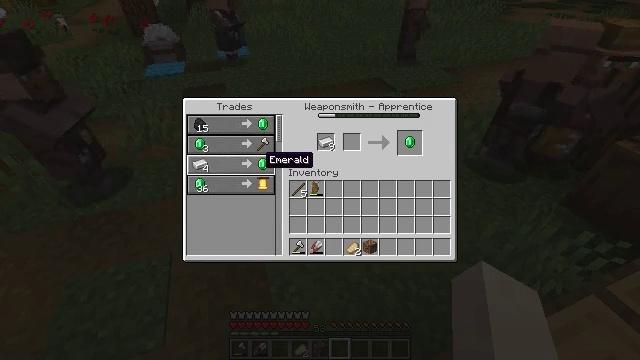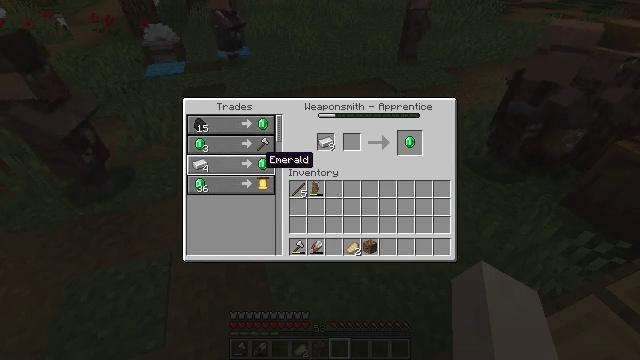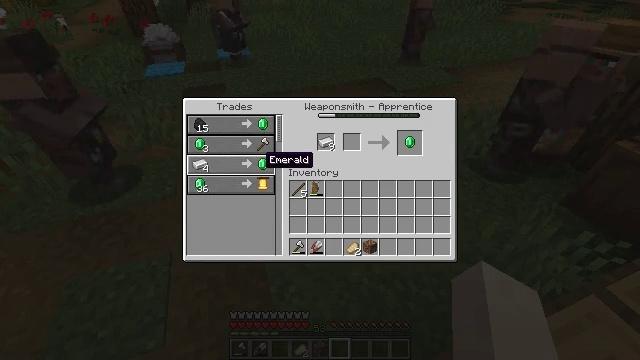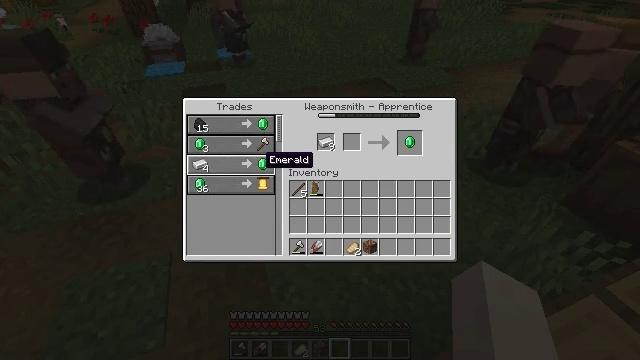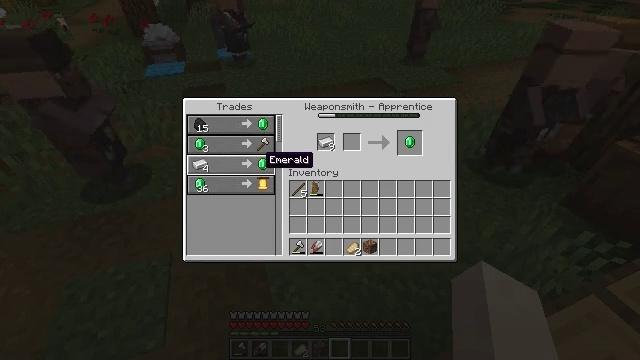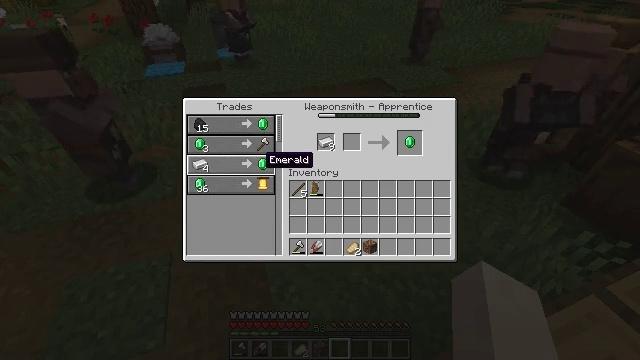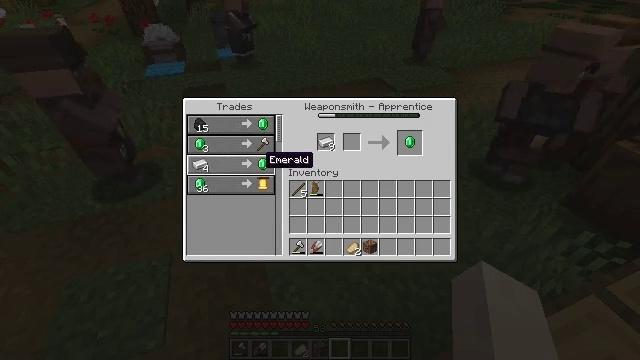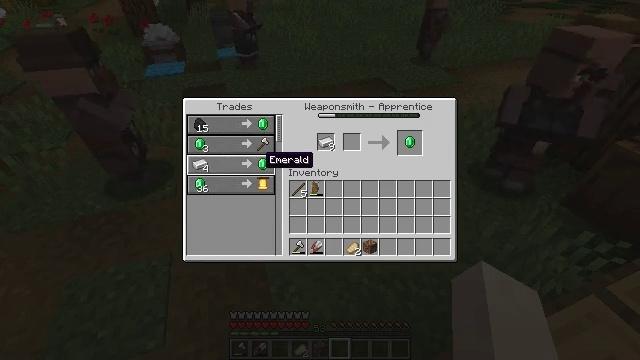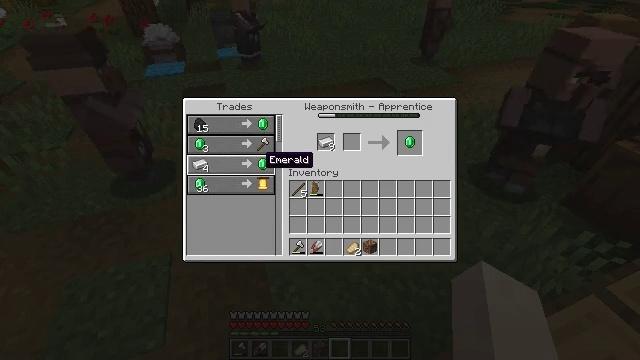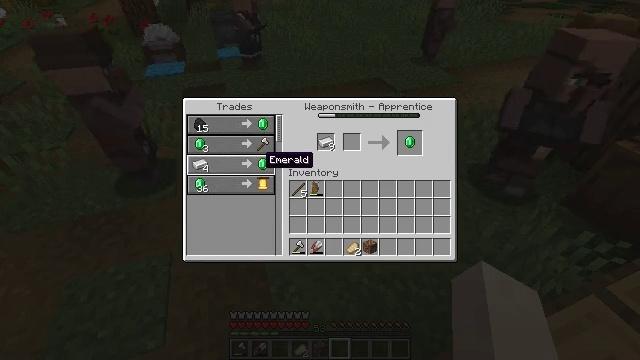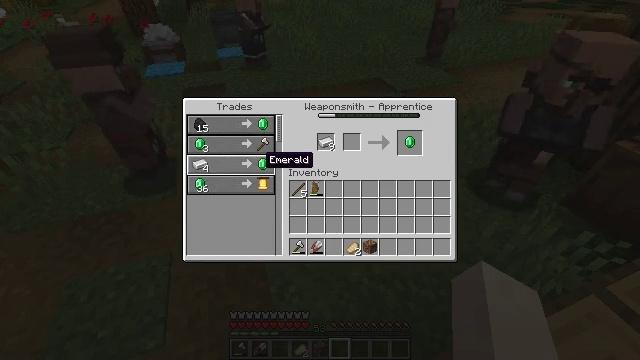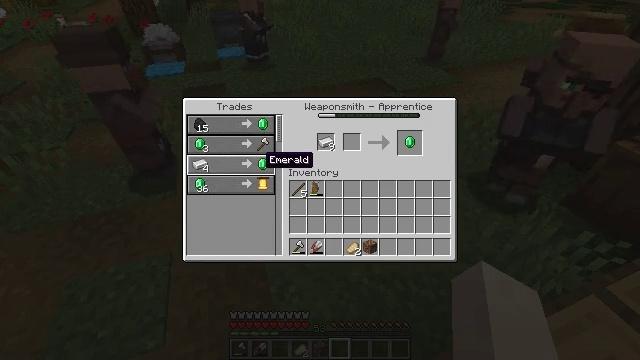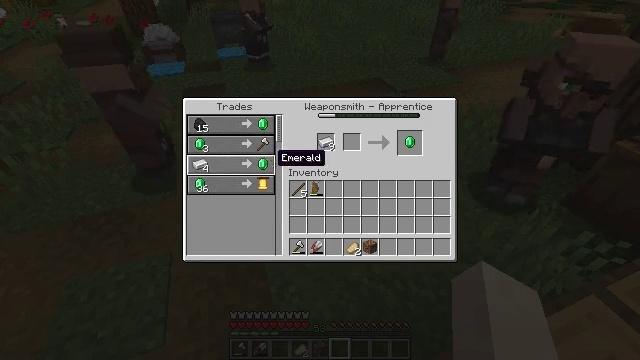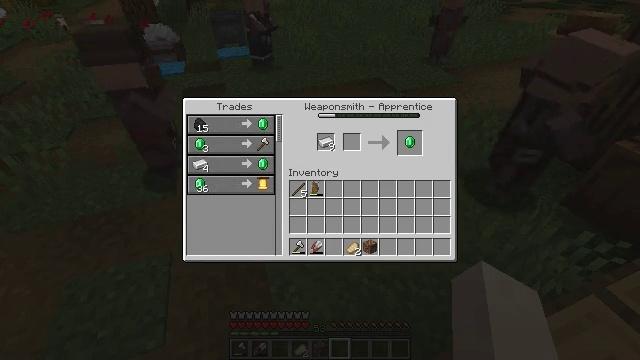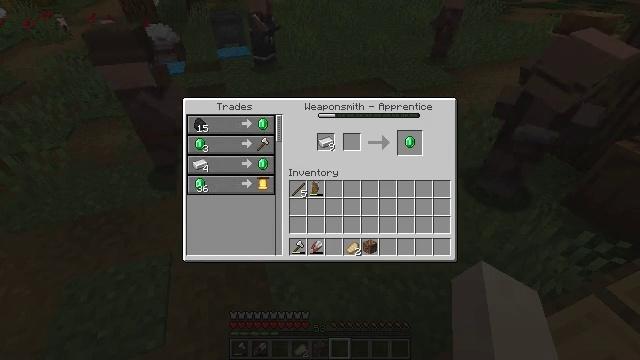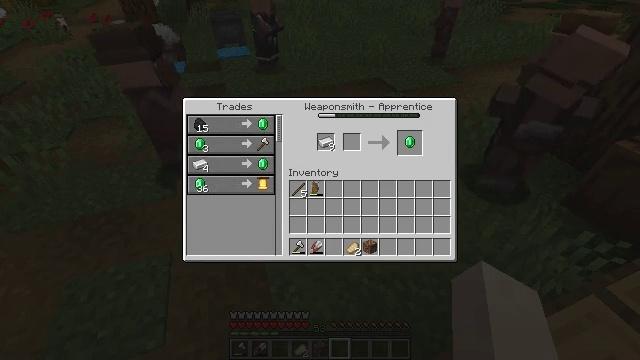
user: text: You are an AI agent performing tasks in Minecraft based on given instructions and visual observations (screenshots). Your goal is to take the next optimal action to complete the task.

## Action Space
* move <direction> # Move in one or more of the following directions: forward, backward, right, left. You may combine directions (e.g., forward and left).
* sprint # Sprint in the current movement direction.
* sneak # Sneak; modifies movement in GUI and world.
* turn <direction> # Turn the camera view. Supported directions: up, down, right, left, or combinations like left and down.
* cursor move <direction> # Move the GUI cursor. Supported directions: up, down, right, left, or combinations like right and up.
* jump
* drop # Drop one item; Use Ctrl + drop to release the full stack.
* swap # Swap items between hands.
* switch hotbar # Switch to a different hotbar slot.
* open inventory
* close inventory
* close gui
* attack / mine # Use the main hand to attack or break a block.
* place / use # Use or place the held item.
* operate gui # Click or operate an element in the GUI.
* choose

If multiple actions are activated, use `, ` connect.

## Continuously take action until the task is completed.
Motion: motion action
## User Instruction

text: Craft a crossbow.
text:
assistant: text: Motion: no_op
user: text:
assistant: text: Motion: no_op
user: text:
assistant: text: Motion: no_op
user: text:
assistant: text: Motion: no_op
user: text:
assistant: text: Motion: no_op
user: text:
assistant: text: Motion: no_op
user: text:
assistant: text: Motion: no_op
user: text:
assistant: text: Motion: no_op
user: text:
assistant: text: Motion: no_op
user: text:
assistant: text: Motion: no_op
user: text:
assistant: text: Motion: no_op
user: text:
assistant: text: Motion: cursor move right
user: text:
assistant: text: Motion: cursor move right
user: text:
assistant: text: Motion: cursor move right
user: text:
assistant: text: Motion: no_op
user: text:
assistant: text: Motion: no_op
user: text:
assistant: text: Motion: no_op
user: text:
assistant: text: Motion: no_op
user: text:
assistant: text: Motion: no_op
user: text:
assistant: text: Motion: cursor move left
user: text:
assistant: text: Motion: cursor move left
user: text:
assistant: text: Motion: cursor move left
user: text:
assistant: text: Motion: cursor move left
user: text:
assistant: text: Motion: cursor move left
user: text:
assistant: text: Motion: no_op
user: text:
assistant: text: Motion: no_op
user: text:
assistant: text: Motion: no_op
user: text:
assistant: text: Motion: no_op
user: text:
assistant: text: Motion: cursor move right
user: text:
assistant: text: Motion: cursor move right